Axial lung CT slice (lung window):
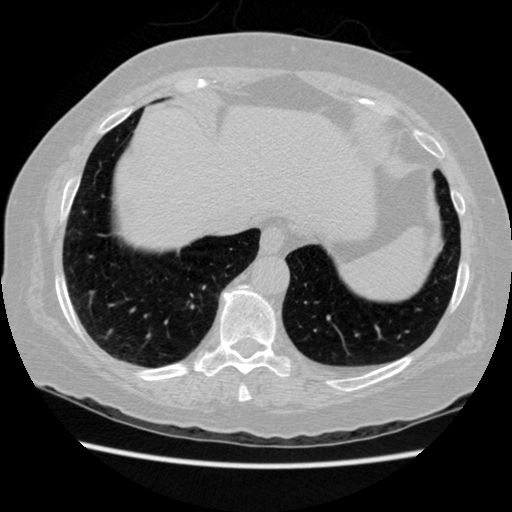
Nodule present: no